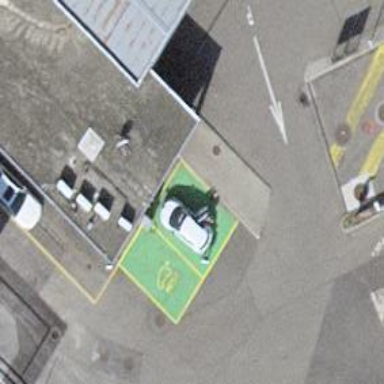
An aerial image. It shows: Charging station.